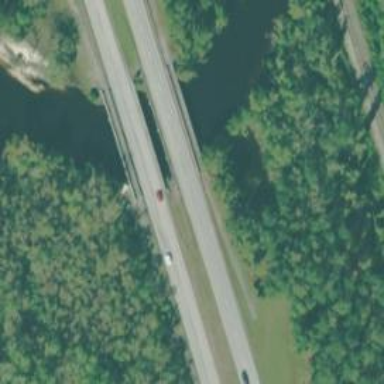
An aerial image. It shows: Secondary road bridge over expressway.